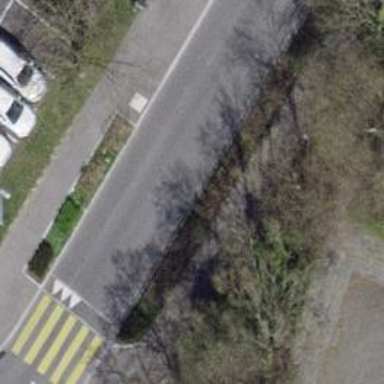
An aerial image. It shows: Public transport stop position.